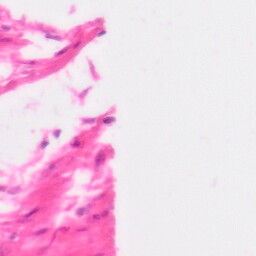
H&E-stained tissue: Colon